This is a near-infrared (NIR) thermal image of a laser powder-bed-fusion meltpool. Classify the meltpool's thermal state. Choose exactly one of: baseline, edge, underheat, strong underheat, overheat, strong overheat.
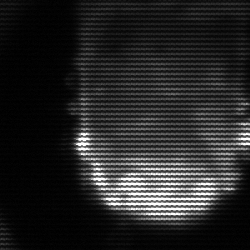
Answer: baseline